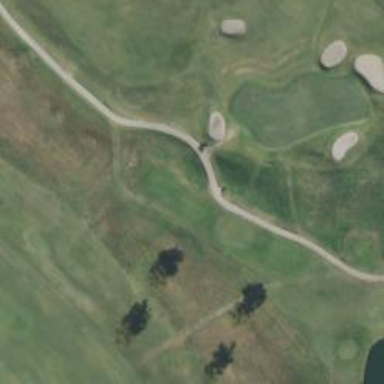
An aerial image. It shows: Path used for both walking and golf.